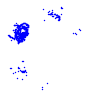
Particle: proton